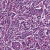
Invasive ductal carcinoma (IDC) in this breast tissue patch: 1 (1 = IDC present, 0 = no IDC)